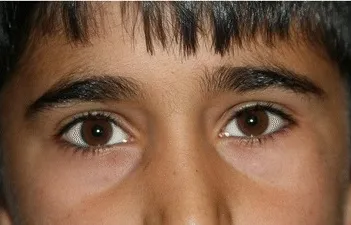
Preoperative facial photograph. Frontal view of the patient before operation, showing fullness of left inferolateral orbital and periorbital region with slightly upward displacement of the lateral canthus.
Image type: medical_photograph (other_medical_photograph)